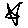
Label: star